Aerial crown-view tile of a tropical tree (Barro Colorado Island, Panama), acquired 20240611:
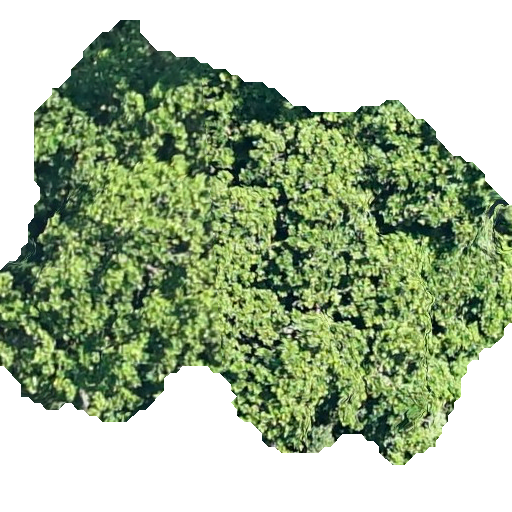
Species: Anacardium excelsum
GBIF accepted scientific name: Anacardium excelsum
Crown area: 255.782 m²